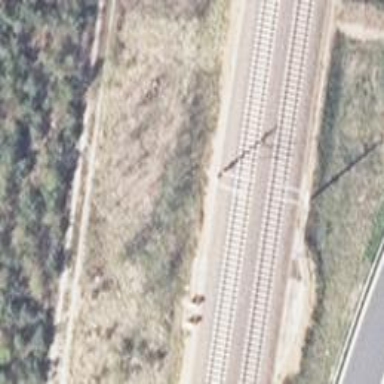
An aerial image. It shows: Railway milestone with catenary mast.